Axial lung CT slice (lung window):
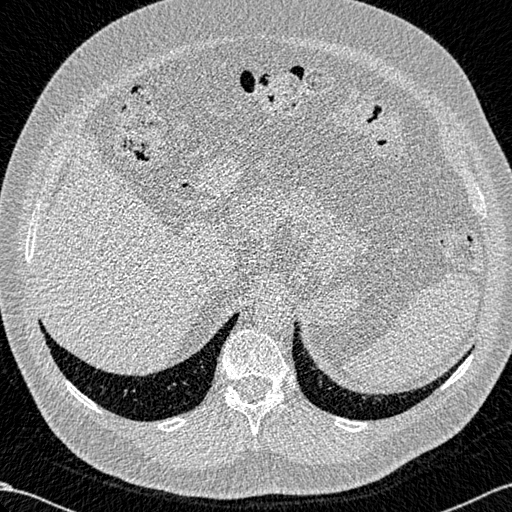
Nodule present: no